Question: I am following <URL> to create simple iPhone app.
But when I try to launch it, it fails with 'unrecognized selector sent to instance' Exception.
I did debugging, and failure occurs on this line:
'masterController.bugs = bugs;'
of method ('didFinishLaunchingWithOptions').
That's my first app, so it should be something obvious.
The only changes that I did to code on tutorial: added '#import <UIKit/UIKit.h>', because otherwise it does not allow code to be compiled.
Full method code:
'''
- (BOOL)application:(UIApplication *)application didFinishLaunchingWithOptions:(NSDictionary *)launchOptions {
RWTScaryBugDoc *bug1 = [[RWTScaryBugDoc alloc] initWithTitle:@"Potato Bug" rating:4 thumbImage:[UIImage imageNamed:@"potatoBugThumb.jpg"] fullImage:[UIImage imageNamed:@"potatoBug.jpg"]];
RWTScaryBugDoc *bug2 = [[RWTScaryBugDoc alloc] initWithTitle:@"House Centipede" rating:3 thumbImage:[UIImage imageNamed:@"centipedeThumb.jpg"] fullImage:[UIImage imageNamed:@"centipede.jpg"]];
RWTScaryBugDoc *bug3 = [[RWTScaryBugDoc alloc] initWithTitle:@"Wolf Spider" rating:5 thumbImage:[UIImage imageNamed:@"wolfSpiderThumb.jpg"] fullImage:[UIImage imageNamed:@"wolfSpider.jpg"]];
RWTScaryBugDoc *bug4 = [[RWTScaryBugDoc alloc] initWithTitle:@"Lady Bug" rating:1 thumbImage:[UIImage imageNamed:@"ladybugThumb.jpg"] fullImage:[UIImage imageNamed:@"ladybug.jpg"]];
NSMutableArray *bugs = [NSMutableArray arrayWithObjects:bug1, bug2, bug3, bug4, nil];
UINavigationController *navController = (UINavigationController *) self.window.rootViewController;
MasterViewController *masterController = [navController.viewControllers objectAtIndex:0];
masterController.bugs = bugs;
// Override point for customization after application launch.
UISplitViewController *splitViewController = (UISplitViewController *)self.window.rootViewController;
UINavigationController *navigationController = [splitViewController.viewControllers lastObject];
navigationController.topViewController.navigationItem.leftBarButtonItem = splitViewController.displayModeButtonItem;
splitViewController.delegate = self;
return YES;
}
'''
Full stacktrace:
'''
2015-01-19 10:06:10.489 ScaryBugs[6603:<PHONE>] -[UINavigationController setBugs:]: unrecognized selector sent to instance 0x7d116690
2015-01-19 10:06:10.491 ScaryBugs[6603:<PHONE>] *** Terminating app due to uncaught exception 'NSInvalidArgumentException', reason: '-[UINavigationController setBugs:]: unrecognized selector sent to instance 0x7d116690'
*** First throw call stack:
(
0 CoreFoundation 0x00951946 __exceptionPreprocess + 182
1 libobjc.A.dylib 0x005daa97 objc_exception_throw + 44
2 CoreFoundation 0x009595c5 -[NSObject(NSObject) doesNotRecognizeSelector:] + 277
3 CoreFoundation 0x008a23e7 ___forwarding___ + 1047
4 CoreFoundation 0x008a1fae _CF_forwarding_prep_0 + 14
5 ScaryBugs 0x000f65a8 -[AppDelegate application:didFinishLaunchingWithOptions:] + 1288
6 UIKit 0x00cfe97c -[UIApplication _handleDelegateCallbacksWithOptions:isSuspended:restoreState:] + 291
7 UIKit 0x00cff687 -[UIApplication _callInitializationDelegatesForMainScene:transitionContext:] + 2869
8 UIKit 0x00d02c0d -[UIApplication _runWithMainScene:transitionContext:completion:] + 1639
9 UIKit 0x00d1b7d0 __84-[UIApplication _handleApplicationActivationWithScene:transitionContext:completion:]_block_invoke + 59
10 UIKit 0x00d0181f -[UIApplication workspaceDidEndTransaction:] + 155
11 FrontBoardServices 0x032919de __37-[FBSWorkspace clientEndTransaction:]_block_invoke_2 + 71
12 FrontBoardServices 0x0329146f __40-[FBSWorkspace _performDelegateCallOut:]_block_invoke + 54
13 FrontBoardServices 0x032a3425 __31-[FBSSerialQueue performAsync:]_block_invoke + 26
14 CoreFoundation 0x008751c0 __CFRUNLOOP_IS_CALLING_OUT_TO_A_BLOCK__ + 16
15 CoreFoundation 0x0086aad3 __CFRunLoopDoBlocks + 195
16 CoreFoundation 0x0086a238 __CFRunLoopRun + 936
17 CoreFoundation 0x00869bcb CFRunLoopRunSpecific + 443
18 CoreFoundation 0x008699fb CFRunLoopRunInMode + 123
19 UIKit 0x00d011e4 -[UIApplication _run] + 571
20 UIKit 0x00d048b6 UIApplicationMain + 1526
21 ScaryBugs 0x000f853d main + 141
22 libdyld.dylib 0x02cb7ac9 start + 1
)
libc++abi.dylib: terminating with uncaught exception of type NSException
(lldb)
'''
Debugger info, before failure:

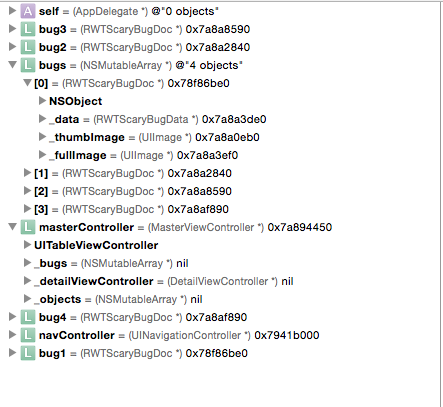
Answer: '''
UINavigationController *navController = (UINavigationController *) self.window.rootViewController;
MasterViewController *masterController = [navController.viewControllers objectAtIndex:0];
'''
The problem is here. The code assumes that the 'rootViewController' of the window is a navigation controller, but it's probably actually your split view controller. You then request the first view controller held by this supposed-but-not-actual navigation controller, which is the navigation controller itself. Of course, the navigation controller doesn't have a 'bugs' property, so assigning to it causes the exception.
What you probably want to do instead is get a reference to the split view controller's first view controller, get the returned navigation controller's first view controller, which is your actual 'MasterViewController'.